Aerial crown-view tile of a tropical tree (Barro Colorado Island, Panama), acquired 20250414:
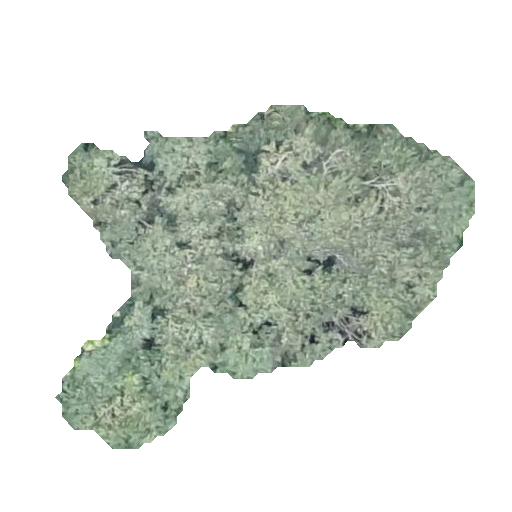
Species: Luehea seemannii
GBIF accepted scientific name: Luehea seemannii
Crown area: 130.827 m²